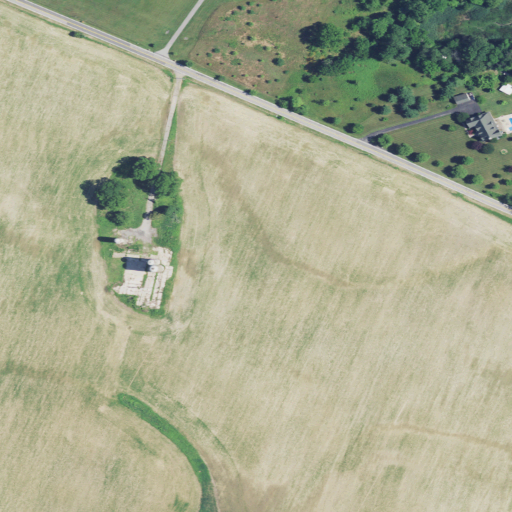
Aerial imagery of cape in Delaware named Vance Neck containing cultivated crops, open development, woody wetlands, low intensity development, and medium intensity development